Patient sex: M
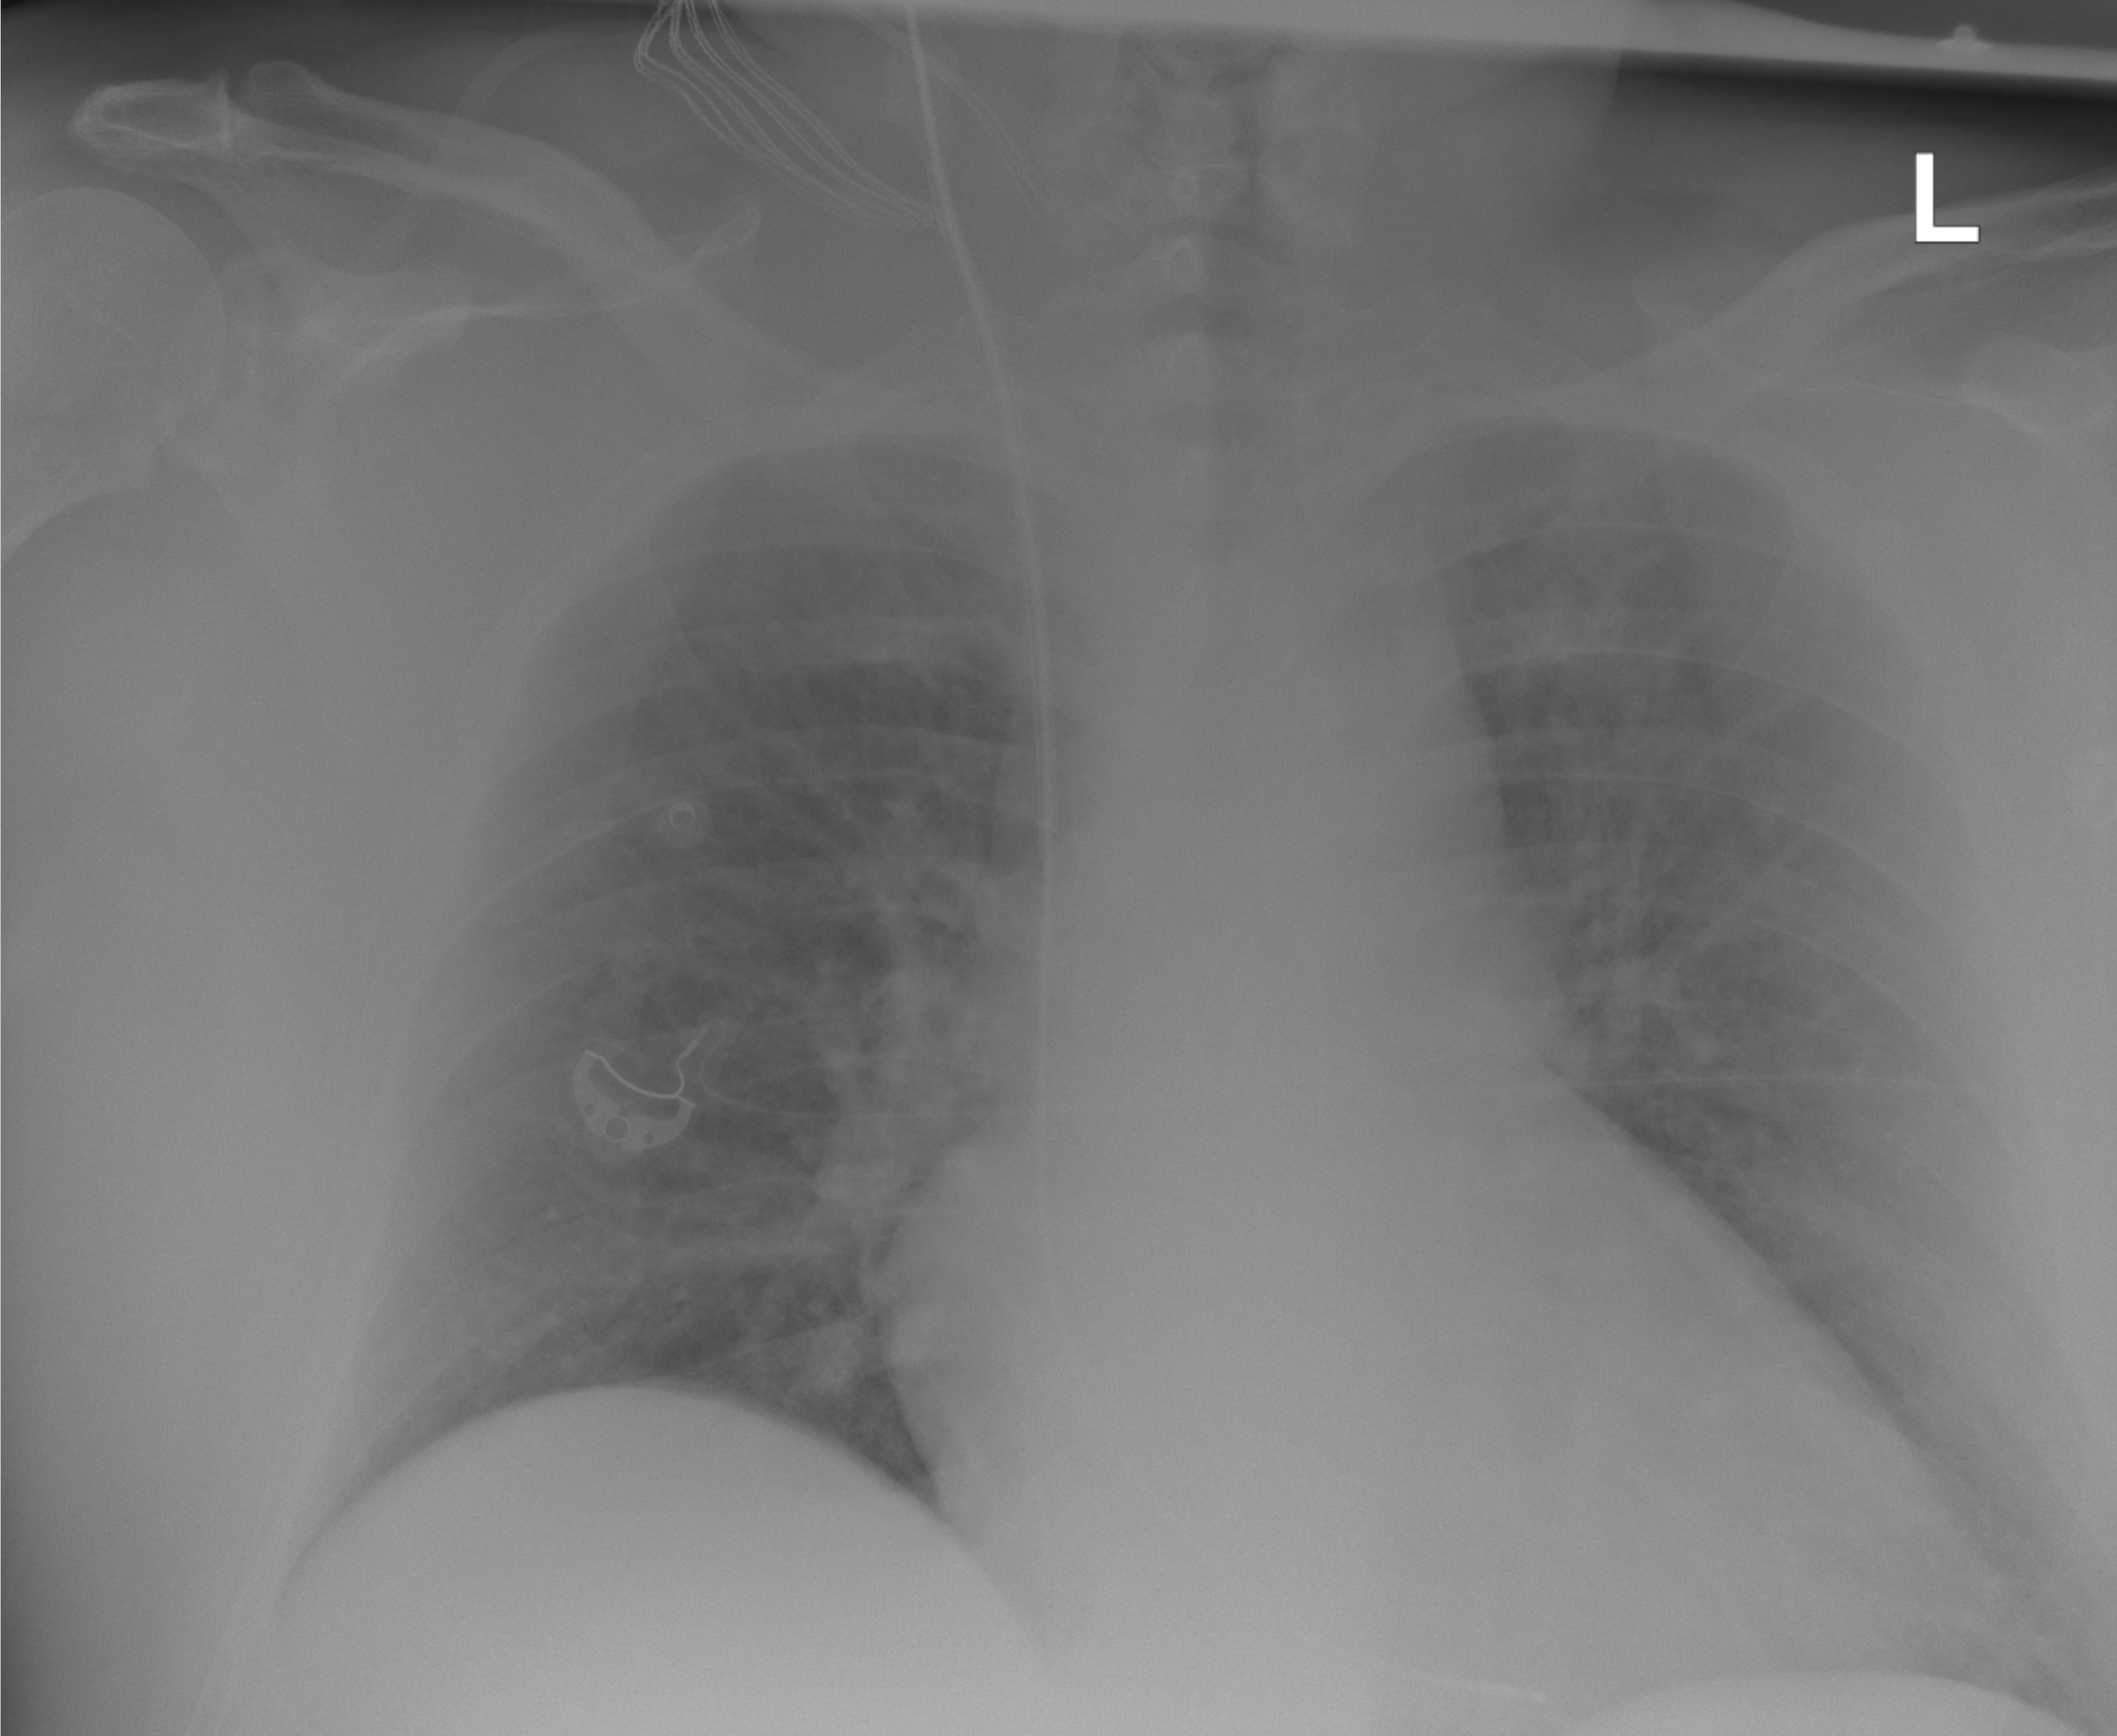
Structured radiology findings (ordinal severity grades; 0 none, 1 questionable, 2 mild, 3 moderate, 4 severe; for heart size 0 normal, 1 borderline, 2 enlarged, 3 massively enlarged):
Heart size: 2
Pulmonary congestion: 3
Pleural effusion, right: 0
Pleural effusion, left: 1
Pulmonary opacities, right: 0
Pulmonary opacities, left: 0
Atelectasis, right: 0
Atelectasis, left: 0